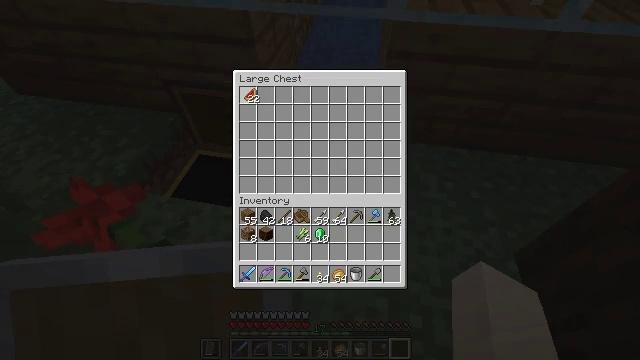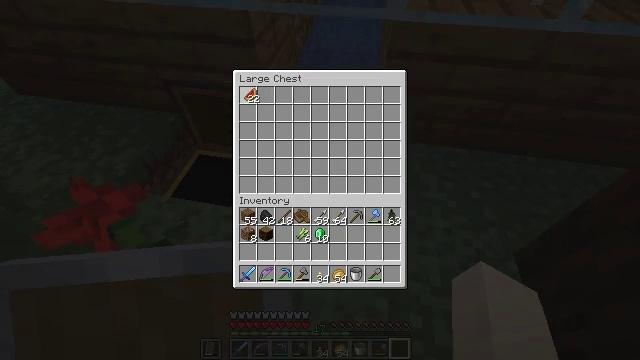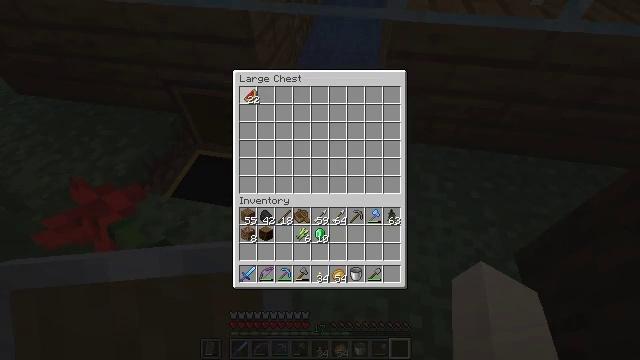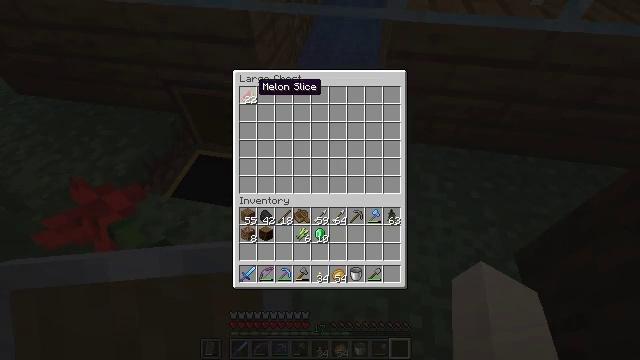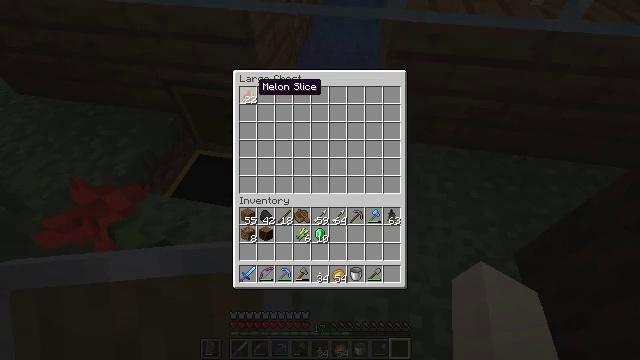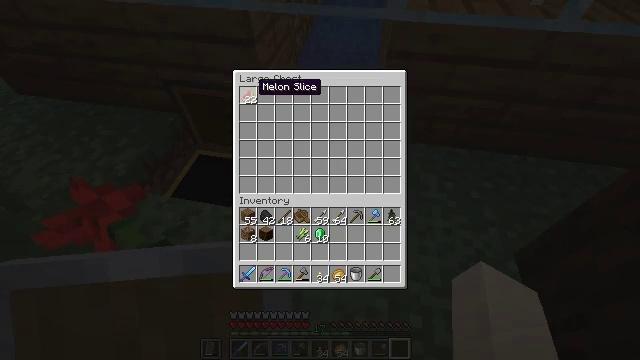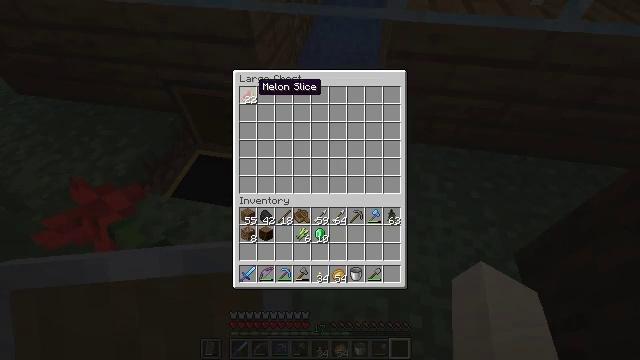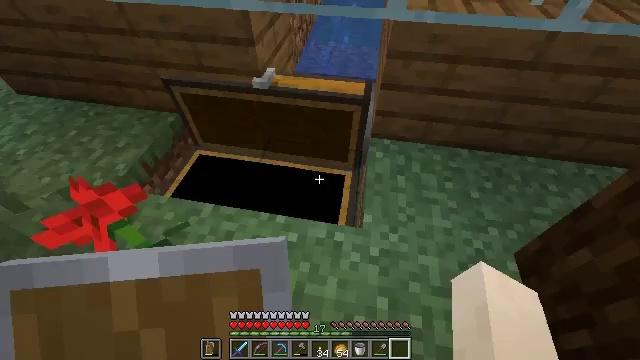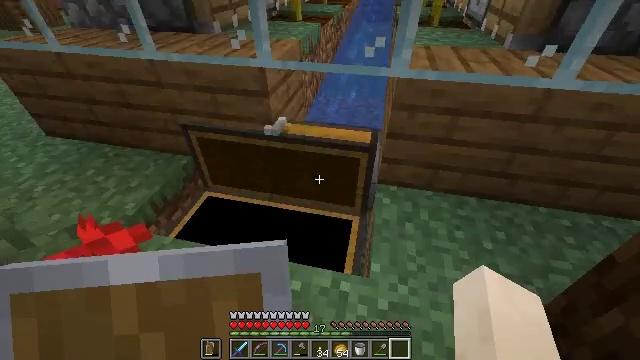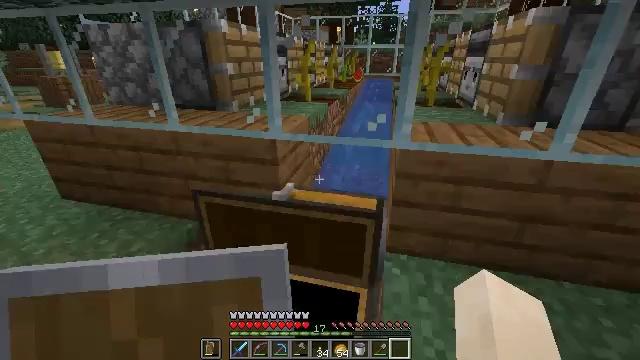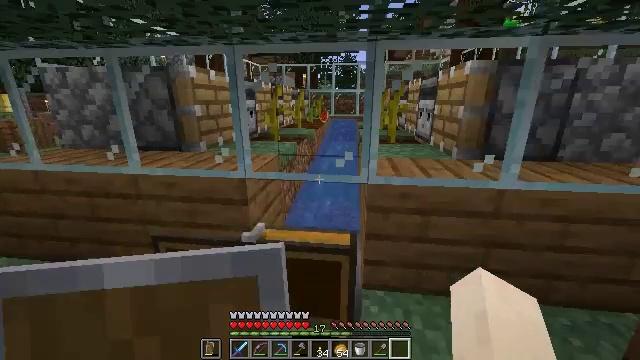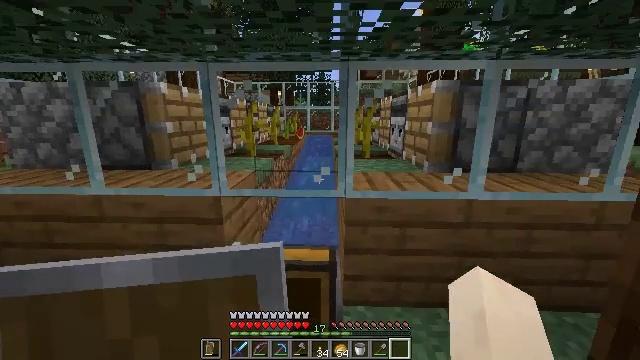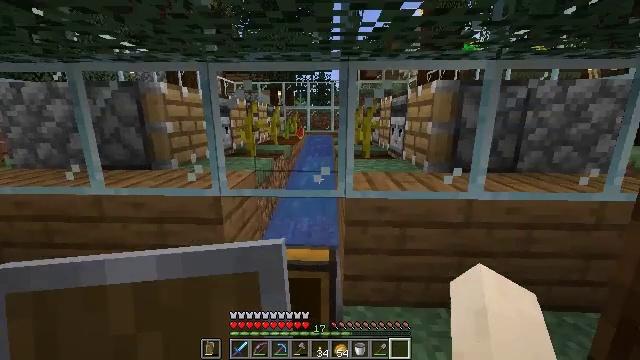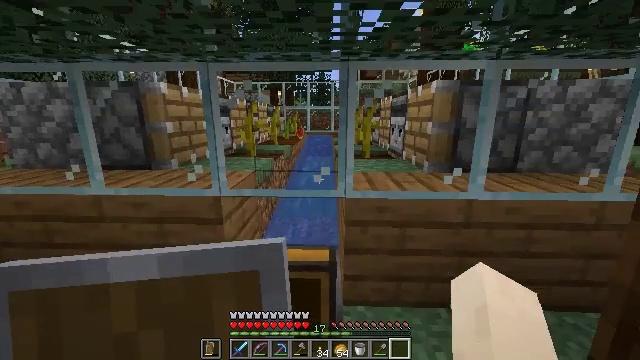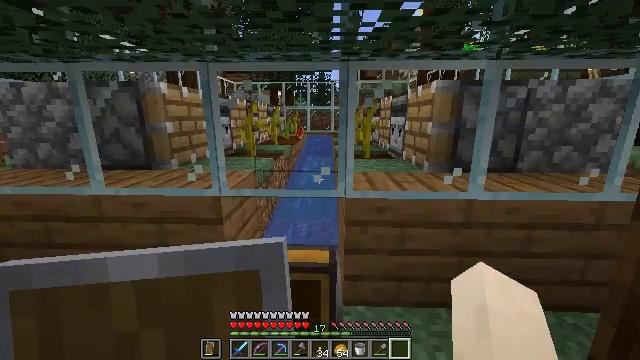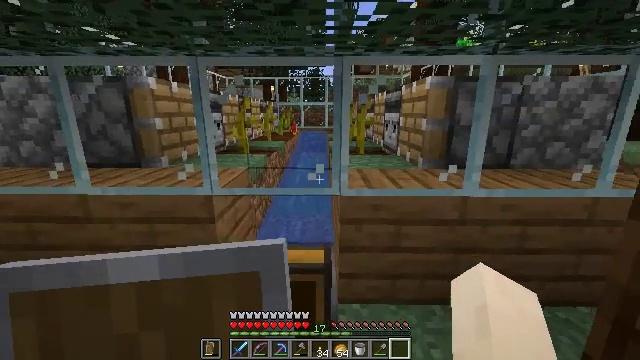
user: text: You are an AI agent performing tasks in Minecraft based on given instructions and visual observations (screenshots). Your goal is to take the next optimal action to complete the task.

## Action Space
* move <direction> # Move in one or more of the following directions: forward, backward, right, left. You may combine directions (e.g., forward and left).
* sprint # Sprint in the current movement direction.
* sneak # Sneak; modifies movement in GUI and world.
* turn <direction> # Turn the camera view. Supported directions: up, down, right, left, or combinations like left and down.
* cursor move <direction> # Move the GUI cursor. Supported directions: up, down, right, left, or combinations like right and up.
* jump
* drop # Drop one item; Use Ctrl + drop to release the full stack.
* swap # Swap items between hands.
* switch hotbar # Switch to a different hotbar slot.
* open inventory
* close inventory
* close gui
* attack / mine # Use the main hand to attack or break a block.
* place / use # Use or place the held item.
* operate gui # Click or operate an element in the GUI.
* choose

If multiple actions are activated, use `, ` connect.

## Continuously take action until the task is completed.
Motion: motion action
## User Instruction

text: Drop a melon slice.
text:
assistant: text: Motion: operate gui
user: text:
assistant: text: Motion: operate gui
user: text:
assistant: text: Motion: no_op
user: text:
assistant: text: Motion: no_op
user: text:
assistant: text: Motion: no_op
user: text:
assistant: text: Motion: no_op
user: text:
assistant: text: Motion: no_op
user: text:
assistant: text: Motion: turn left and up, close gui
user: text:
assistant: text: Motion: turn left and up
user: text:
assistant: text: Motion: turn right and up
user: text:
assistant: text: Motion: turn right and up
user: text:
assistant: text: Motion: no_op
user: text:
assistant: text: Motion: no_op
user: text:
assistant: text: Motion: no_op
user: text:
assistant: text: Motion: move forward, turn right
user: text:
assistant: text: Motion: move forward
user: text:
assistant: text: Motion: move forward
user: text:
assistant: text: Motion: move forward
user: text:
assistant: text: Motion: move forward
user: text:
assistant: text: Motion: move forward
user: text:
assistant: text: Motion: no_op
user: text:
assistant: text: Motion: no_op
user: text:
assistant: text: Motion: move forward
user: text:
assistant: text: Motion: move forward, turn up
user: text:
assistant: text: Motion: move forward, turn up
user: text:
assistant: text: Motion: move forward
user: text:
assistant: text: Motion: move forward
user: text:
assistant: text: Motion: no_op
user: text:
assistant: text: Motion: no_op
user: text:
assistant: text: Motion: no_op